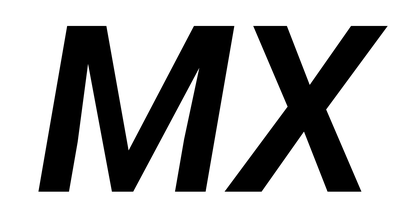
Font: Roboto-Italic_SemiBold_Italic